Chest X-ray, PA view. Patient: 91 years old, sex M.
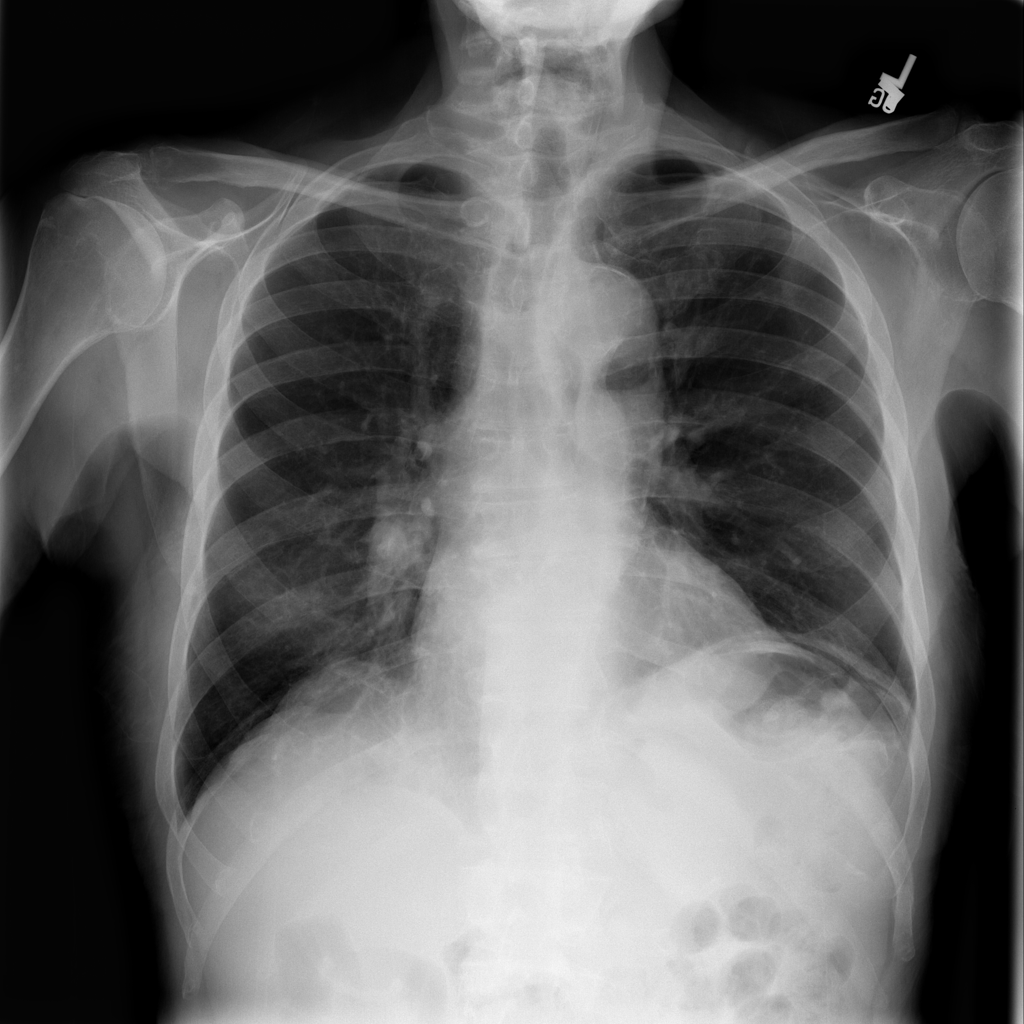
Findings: Effusion, Pleural_Thickening